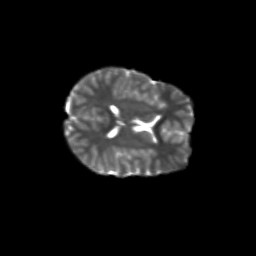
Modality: T2w
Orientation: axial
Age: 10
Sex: female
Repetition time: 9.512 s
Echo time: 0.089 s